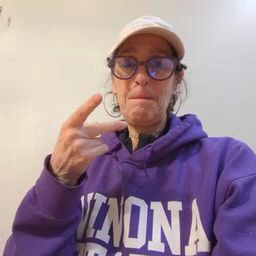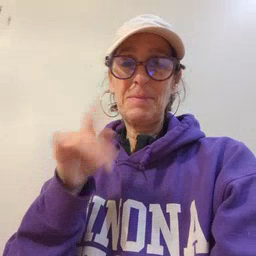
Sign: puppy